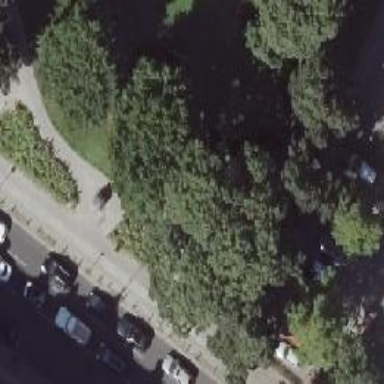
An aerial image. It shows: Park with lush trees.